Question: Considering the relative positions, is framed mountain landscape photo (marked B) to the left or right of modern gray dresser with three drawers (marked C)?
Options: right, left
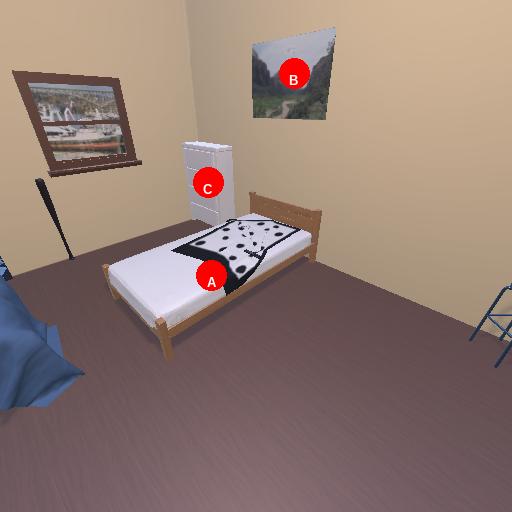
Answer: right